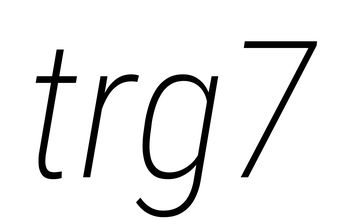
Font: Roboto-Italic_Condensed_ExtraLight_Italic